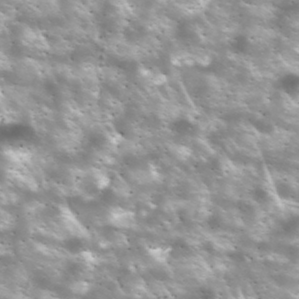
Label: non_frost